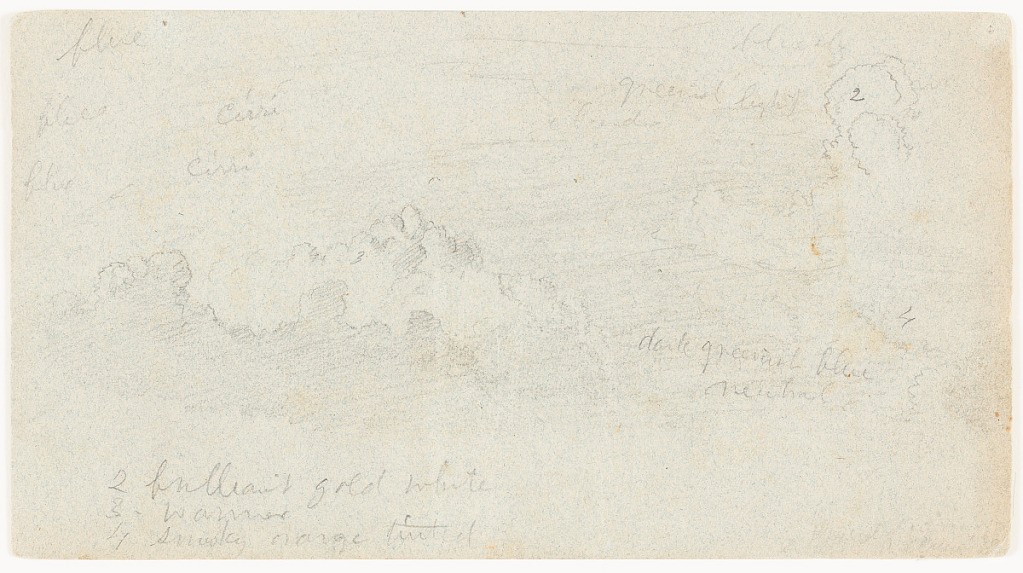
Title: Cloud Sketch
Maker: Frederic Edwin Church, American, 1826–1900
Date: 1850–70
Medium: Graphite on blue-gray wove paper
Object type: Drawing
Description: Meteorological sketch showing a view of a tumultuous sky filled with various cloud types. At left and right, multiple storm clouds are visible. In the background, high-elevation cirrus clouds create a hazy sky.